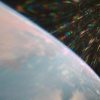
Label: sunburn